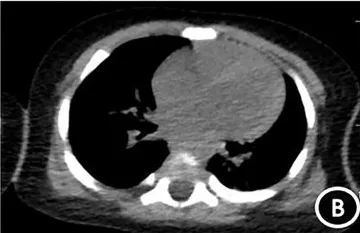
Chest computed tomography (CT) and cytological examination. (C) Bone marrow specimen demonstrating significant proliferation and activation of bone marrow, with toxic particles and vacuolar degeneration visible in granulocytes. Red blood cells are mainly composed of middle- and late-stage erythrocytes, and no plate-producing megakaryocytes are present.
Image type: radiology (ct)